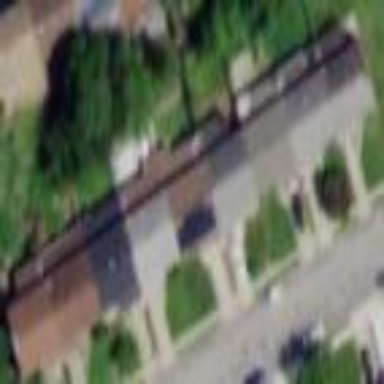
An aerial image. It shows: Terrace building.